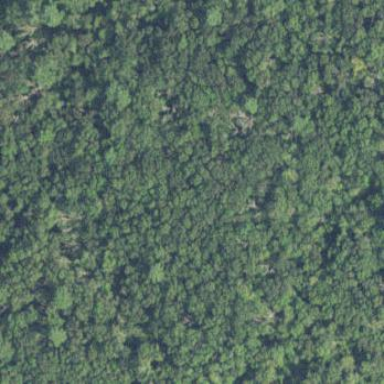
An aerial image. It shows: Mixed leaf woodland.